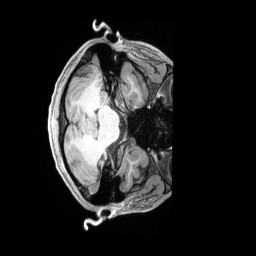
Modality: T1w
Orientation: axial
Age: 21
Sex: male
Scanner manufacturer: siemens
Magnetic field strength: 3 T
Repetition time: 2.4 s
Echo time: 0.00228 s